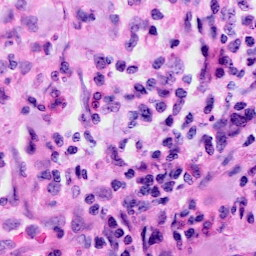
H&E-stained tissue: Cervix